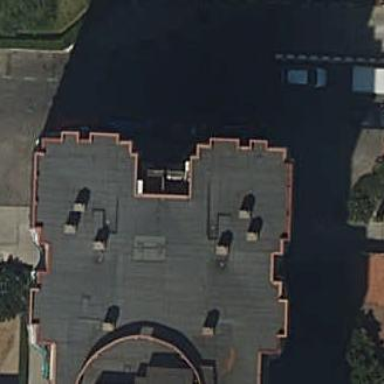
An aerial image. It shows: Part of building.